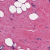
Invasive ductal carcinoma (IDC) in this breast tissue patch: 0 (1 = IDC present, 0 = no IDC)